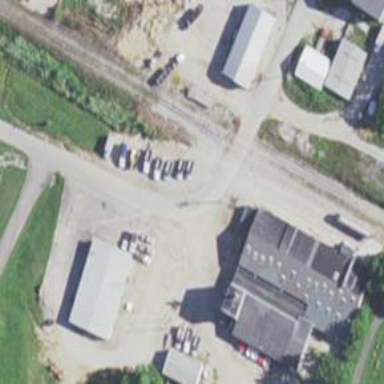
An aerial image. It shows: Rail spur service.